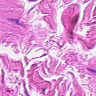
Metastatic tissue present: no